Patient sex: M
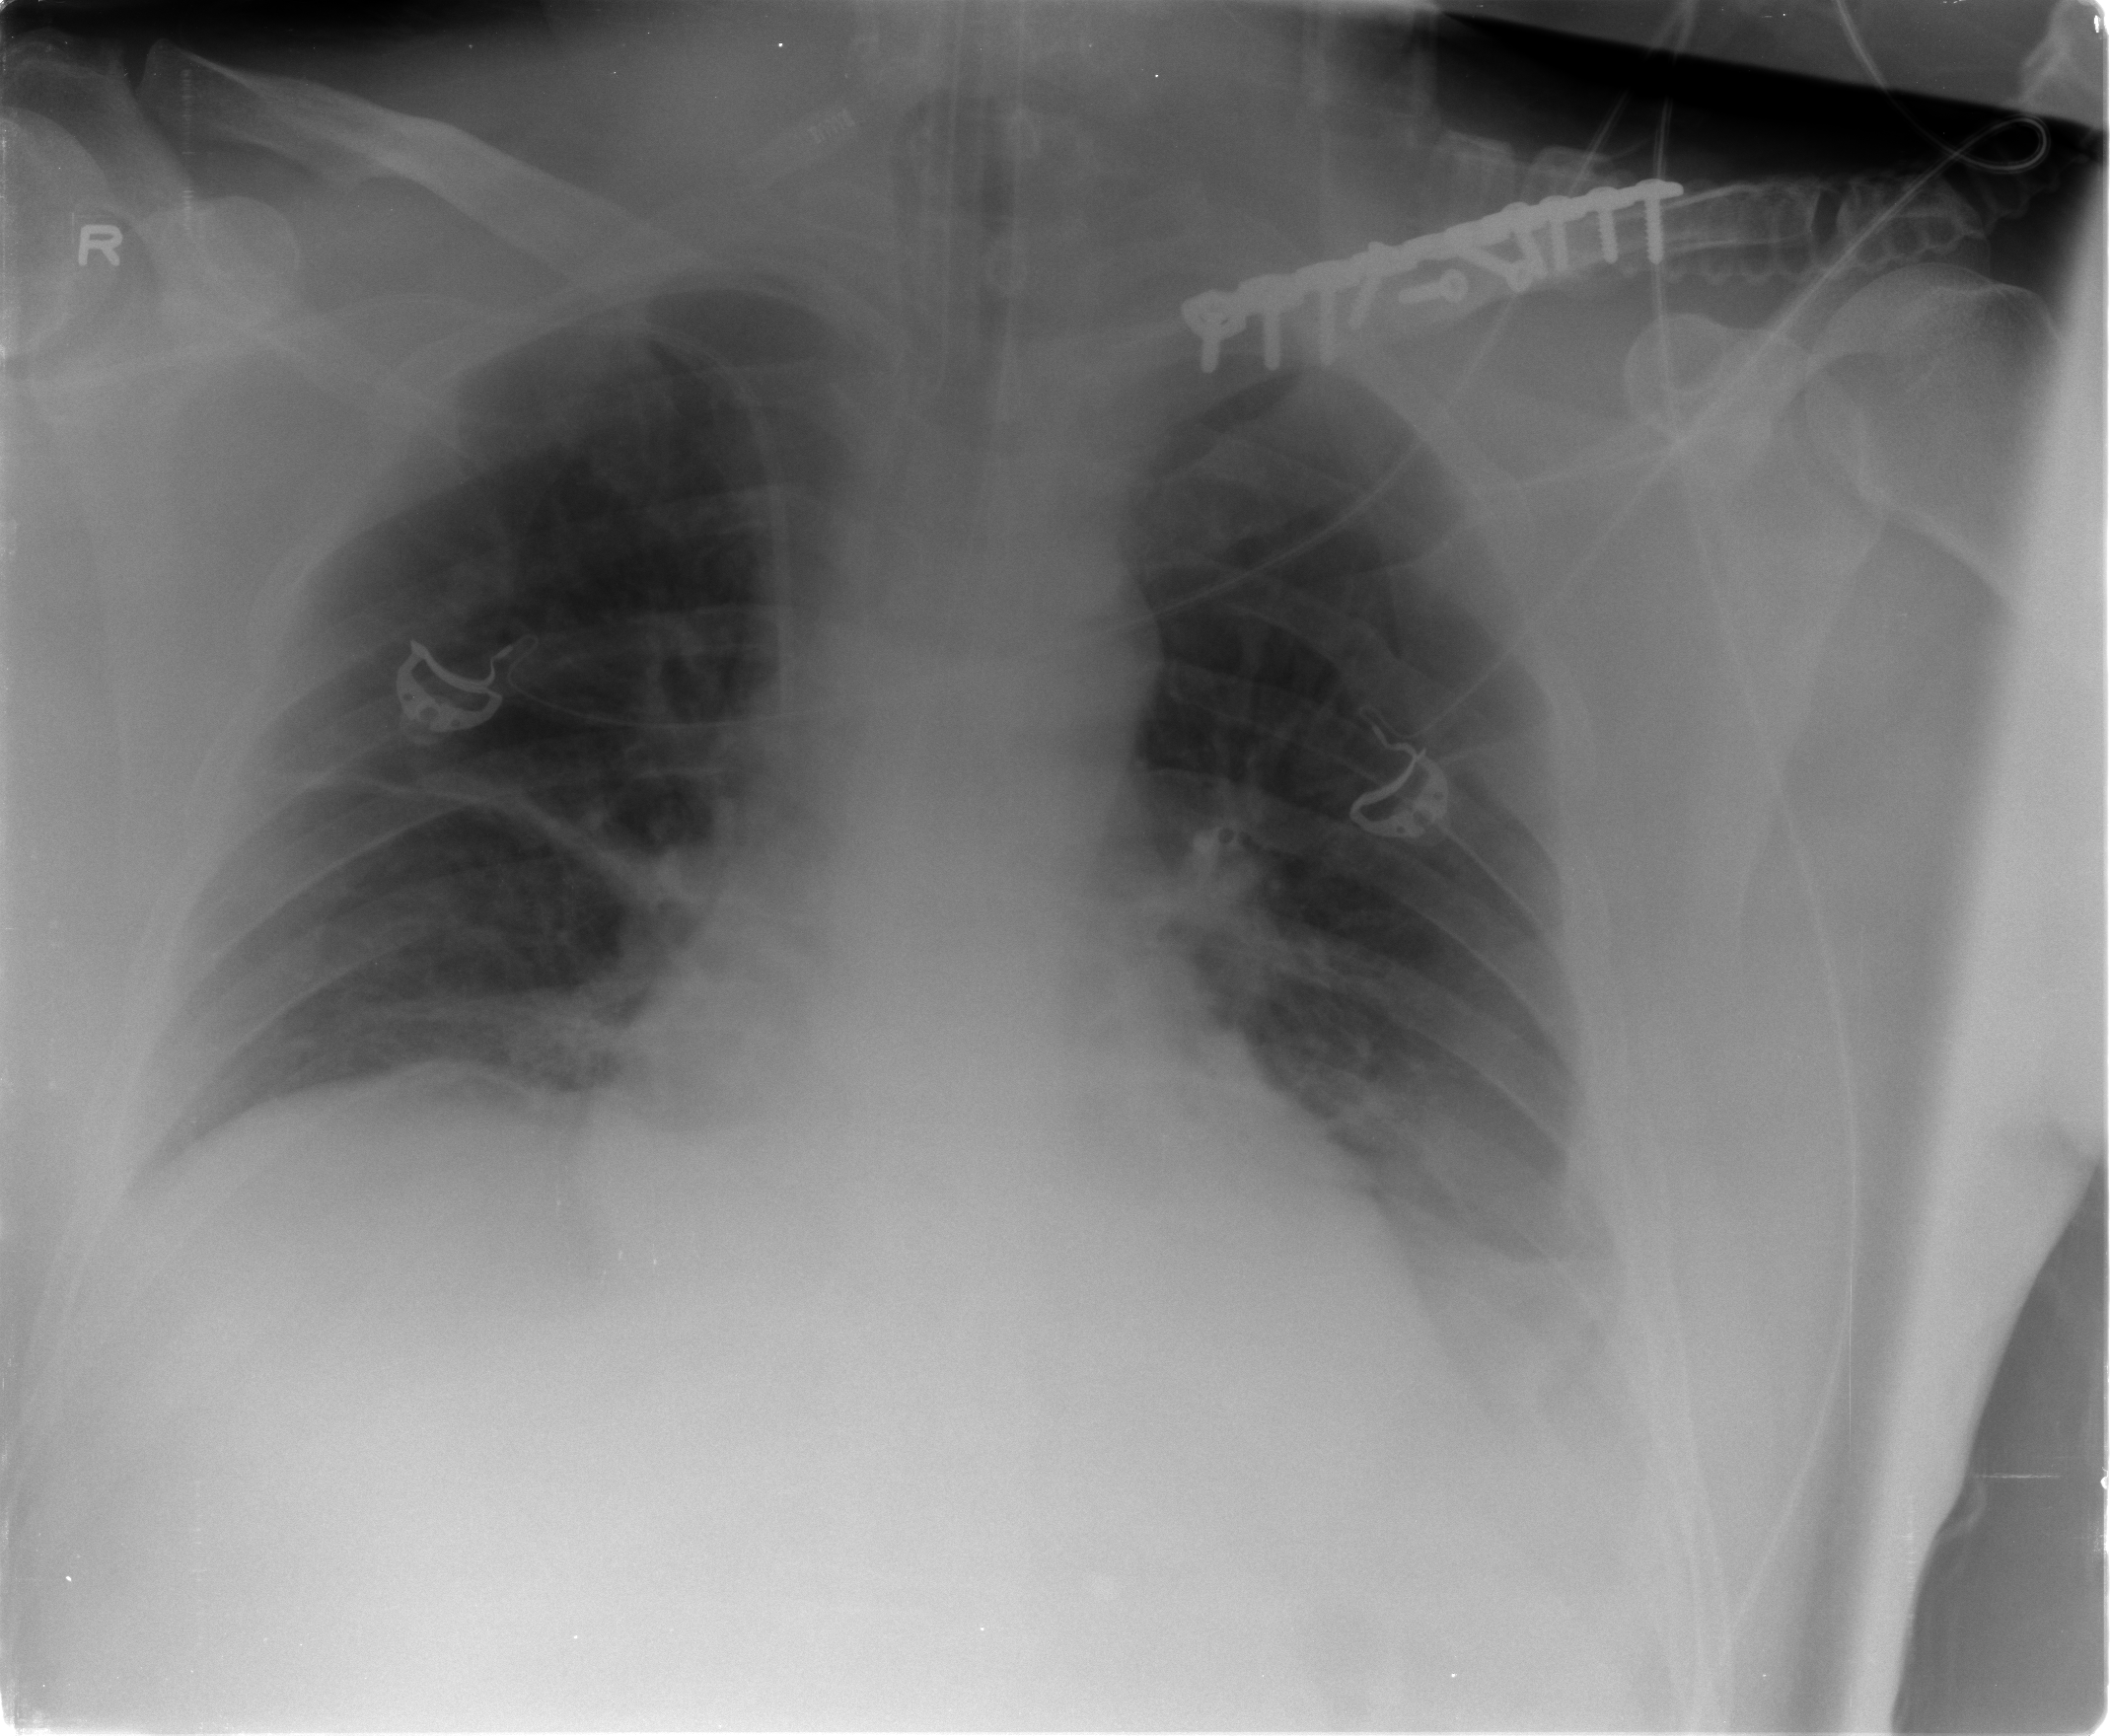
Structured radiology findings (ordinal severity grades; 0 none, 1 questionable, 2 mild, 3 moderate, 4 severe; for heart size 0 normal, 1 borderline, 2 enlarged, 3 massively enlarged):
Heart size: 0
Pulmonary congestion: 2
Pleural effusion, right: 2
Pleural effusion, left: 0
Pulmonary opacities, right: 2
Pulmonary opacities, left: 0
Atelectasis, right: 2
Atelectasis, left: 1